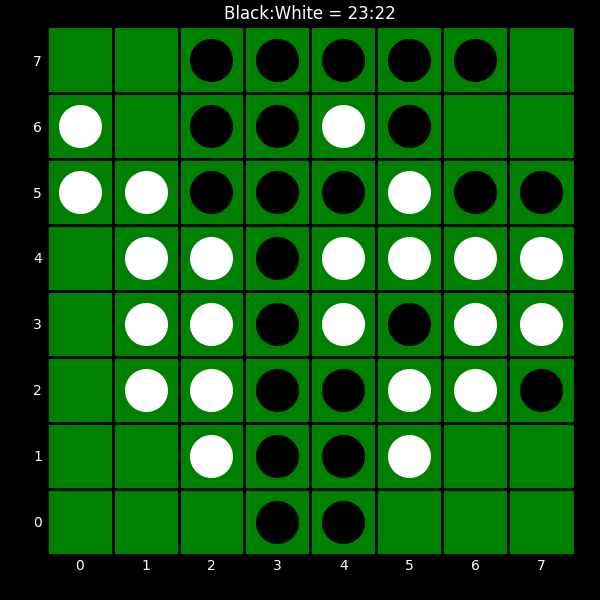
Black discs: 23
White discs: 22